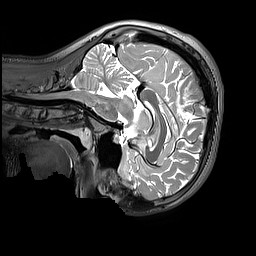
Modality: T2w
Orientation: sagittal
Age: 13
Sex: male
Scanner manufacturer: siemens
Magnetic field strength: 3 T
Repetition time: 3.2 s
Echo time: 0.408 s